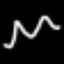
Label: squiggle